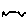
Label: zigzag